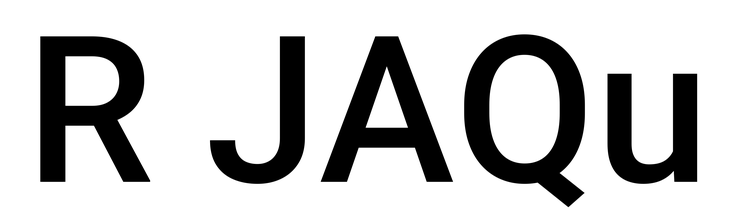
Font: Roboto_Medium